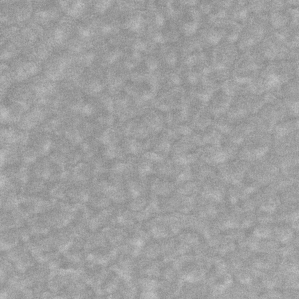
Label: frost